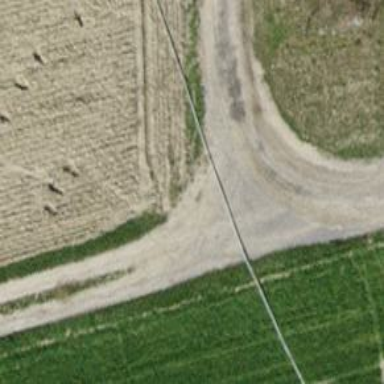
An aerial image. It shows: Pebblestone track with grade2 tracktype.